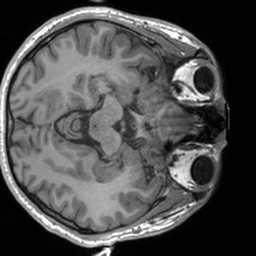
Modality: T1w
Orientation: axial
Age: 21
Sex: male
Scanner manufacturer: siemens
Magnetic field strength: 3 T
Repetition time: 1.9 s
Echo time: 0.00226 s